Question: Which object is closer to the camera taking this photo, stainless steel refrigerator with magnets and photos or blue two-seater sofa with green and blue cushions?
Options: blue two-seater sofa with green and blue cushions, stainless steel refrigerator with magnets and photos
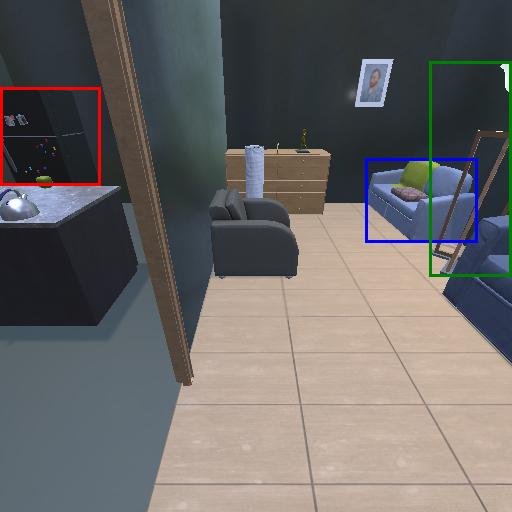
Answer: blue two-seater sofa with green and blue cushions